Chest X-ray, AP view. Patient: 60 years old, sex F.
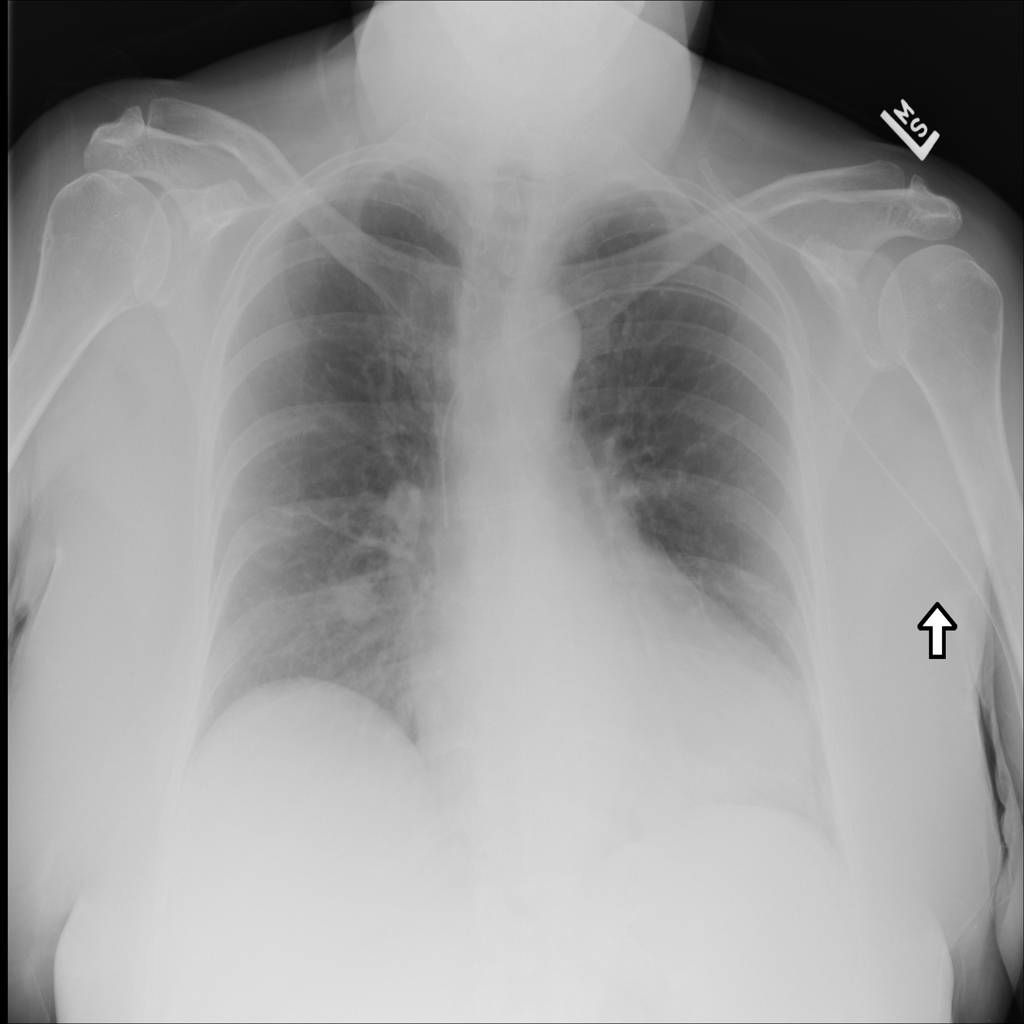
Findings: Nodule